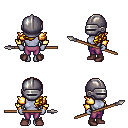
a pixel art fantasy rpg character, female body template, dark elf, purple skin, gold arm armor, magenta pants, blonde left-swept hairstyle, metal helm, maroon shoes, spear, four views (front, back, left, right), 2x2 character sprite sheet, small pixel art, hard edges, no anti-aliasing